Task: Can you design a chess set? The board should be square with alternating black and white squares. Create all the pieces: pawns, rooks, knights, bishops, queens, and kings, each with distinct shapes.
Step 377:
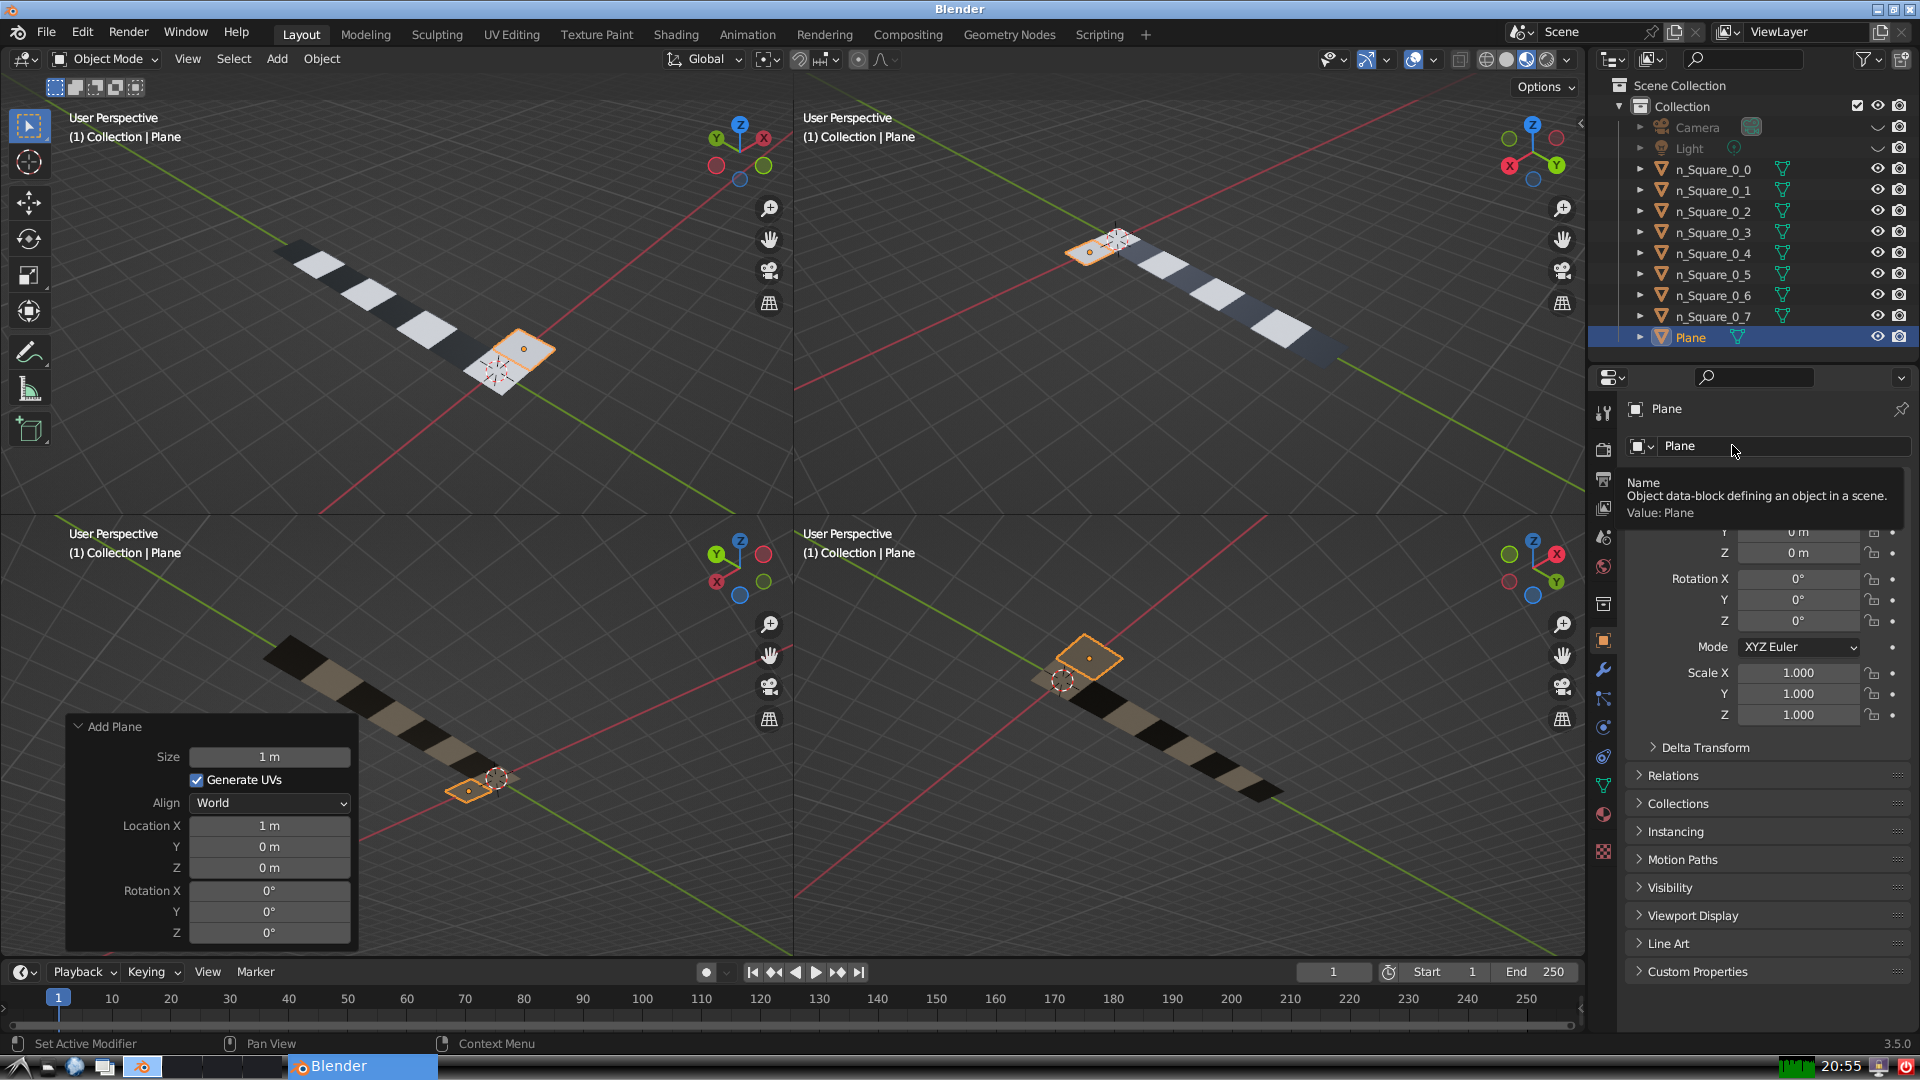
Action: click: no